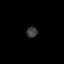
Tissue: prostate
Cell type: T cells
Senescence score: 0.7024
Nuclear area (px): 108
Mean DAPI intensity: 65.111